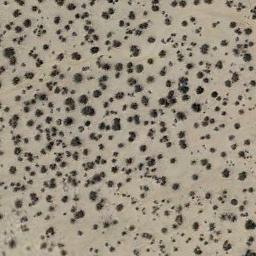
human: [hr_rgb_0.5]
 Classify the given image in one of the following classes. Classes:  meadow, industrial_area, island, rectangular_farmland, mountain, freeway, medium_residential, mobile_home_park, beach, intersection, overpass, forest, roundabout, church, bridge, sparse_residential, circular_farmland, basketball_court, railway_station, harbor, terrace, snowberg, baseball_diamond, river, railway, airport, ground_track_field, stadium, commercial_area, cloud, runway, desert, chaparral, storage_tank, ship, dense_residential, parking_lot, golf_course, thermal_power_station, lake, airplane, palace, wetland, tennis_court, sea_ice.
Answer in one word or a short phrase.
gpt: chaparral